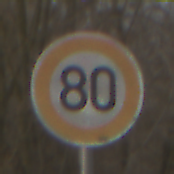
Verkehrszeichen: Geschwindigkeit80
Umgebung: Outdoor, Nature
Tageszeit: MorningAfternoon
Wetter: PartlyCloudy
Licht: Natural
Jahreszeit: Winter
Kontrast: MediumContrast